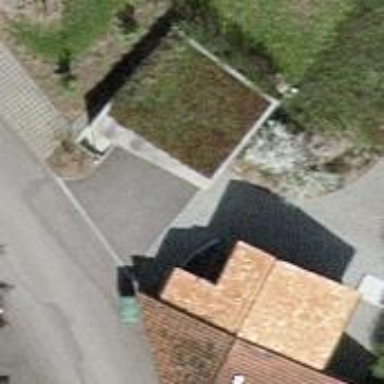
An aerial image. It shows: View of roof of building.